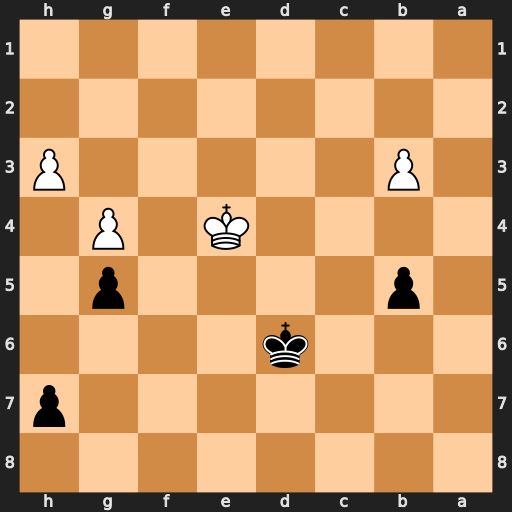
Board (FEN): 8/7p/3k4/1p4p1/4K1P1/1P5P/8/8
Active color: b
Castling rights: -
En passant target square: -
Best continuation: Kc5 Kf5 Kb4 Kxg5 Kxb3